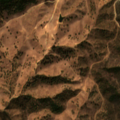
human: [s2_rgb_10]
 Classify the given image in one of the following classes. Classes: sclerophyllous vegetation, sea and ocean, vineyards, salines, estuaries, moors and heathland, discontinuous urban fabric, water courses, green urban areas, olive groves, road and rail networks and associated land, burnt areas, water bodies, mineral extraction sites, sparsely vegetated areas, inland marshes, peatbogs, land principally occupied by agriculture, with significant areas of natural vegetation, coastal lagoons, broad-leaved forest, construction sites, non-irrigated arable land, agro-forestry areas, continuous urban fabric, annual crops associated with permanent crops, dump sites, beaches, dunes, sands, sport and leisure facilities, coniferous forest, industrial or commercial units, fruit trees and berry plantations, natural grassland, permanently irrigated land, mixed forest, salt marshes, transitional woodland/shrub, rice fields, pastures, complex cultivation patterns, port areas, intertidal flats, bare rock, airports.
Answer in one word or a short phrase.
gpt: agro-forestry areas, broad-leaved forest, transitional woodland/shrub